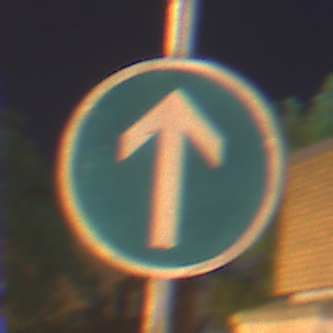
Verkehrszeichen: VorgeschriebeneFahrtrichtungGeradeaus
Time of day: Night
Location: Outdoor (Urban)
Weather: Clear
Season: NotSpecified
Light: Artificial